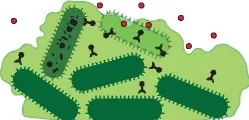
(B) Mean densities of bacteria previously grown for 72-h as biofilms on Dacron sections, following 24-h exposure to either ciprofloxacin or ceftazidime with and without phage OMKO1.
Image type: pathology (immunostaining)